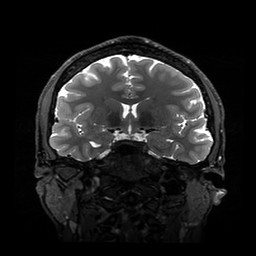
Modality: T2w
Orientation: coronal